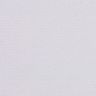
Metastatic tissue present: no